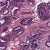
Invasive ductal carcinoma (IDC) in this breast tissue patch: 0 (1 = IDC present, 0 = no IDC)